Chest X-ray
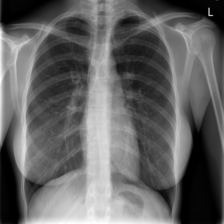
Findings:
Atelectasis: negative
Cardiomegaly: negative
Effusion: negative
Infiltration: positive
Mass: negative
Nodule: negative
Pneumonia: negative
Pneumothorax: negative
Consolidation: negative
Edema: negative
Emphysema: negative
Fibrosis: negative
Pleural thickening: negative
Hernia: negative